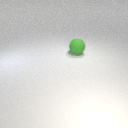
large green rubber sphere